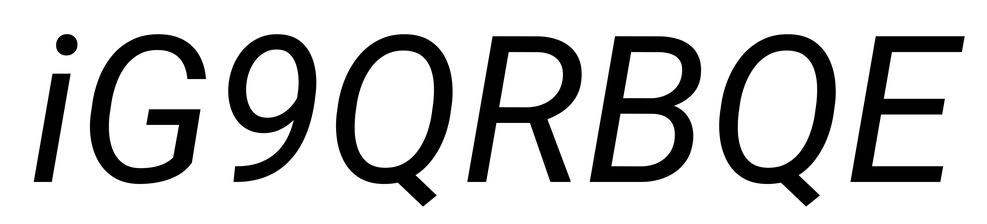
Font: Roboto-Italic_Italic